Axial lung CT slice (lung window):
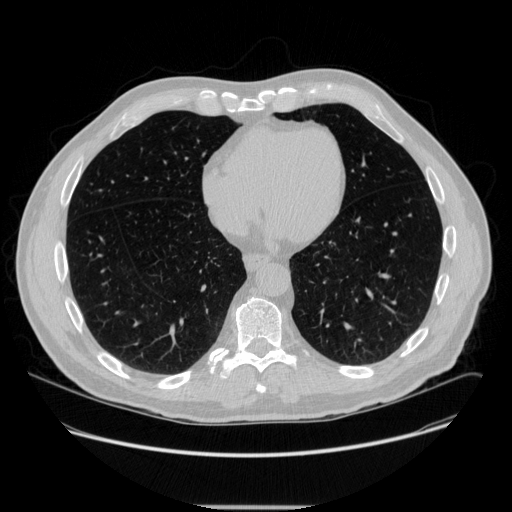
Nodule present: no